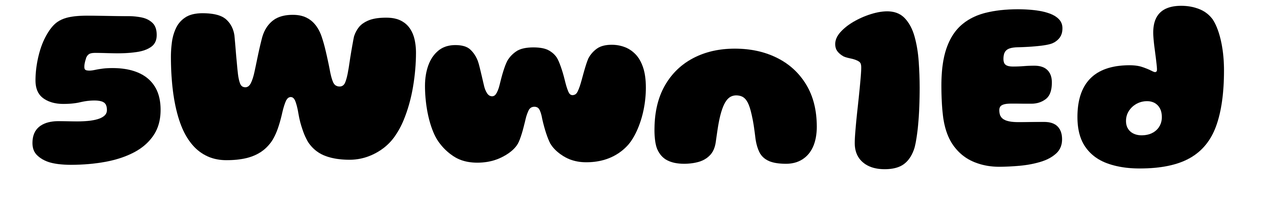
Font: Gluten_ExtraBold